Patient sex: M
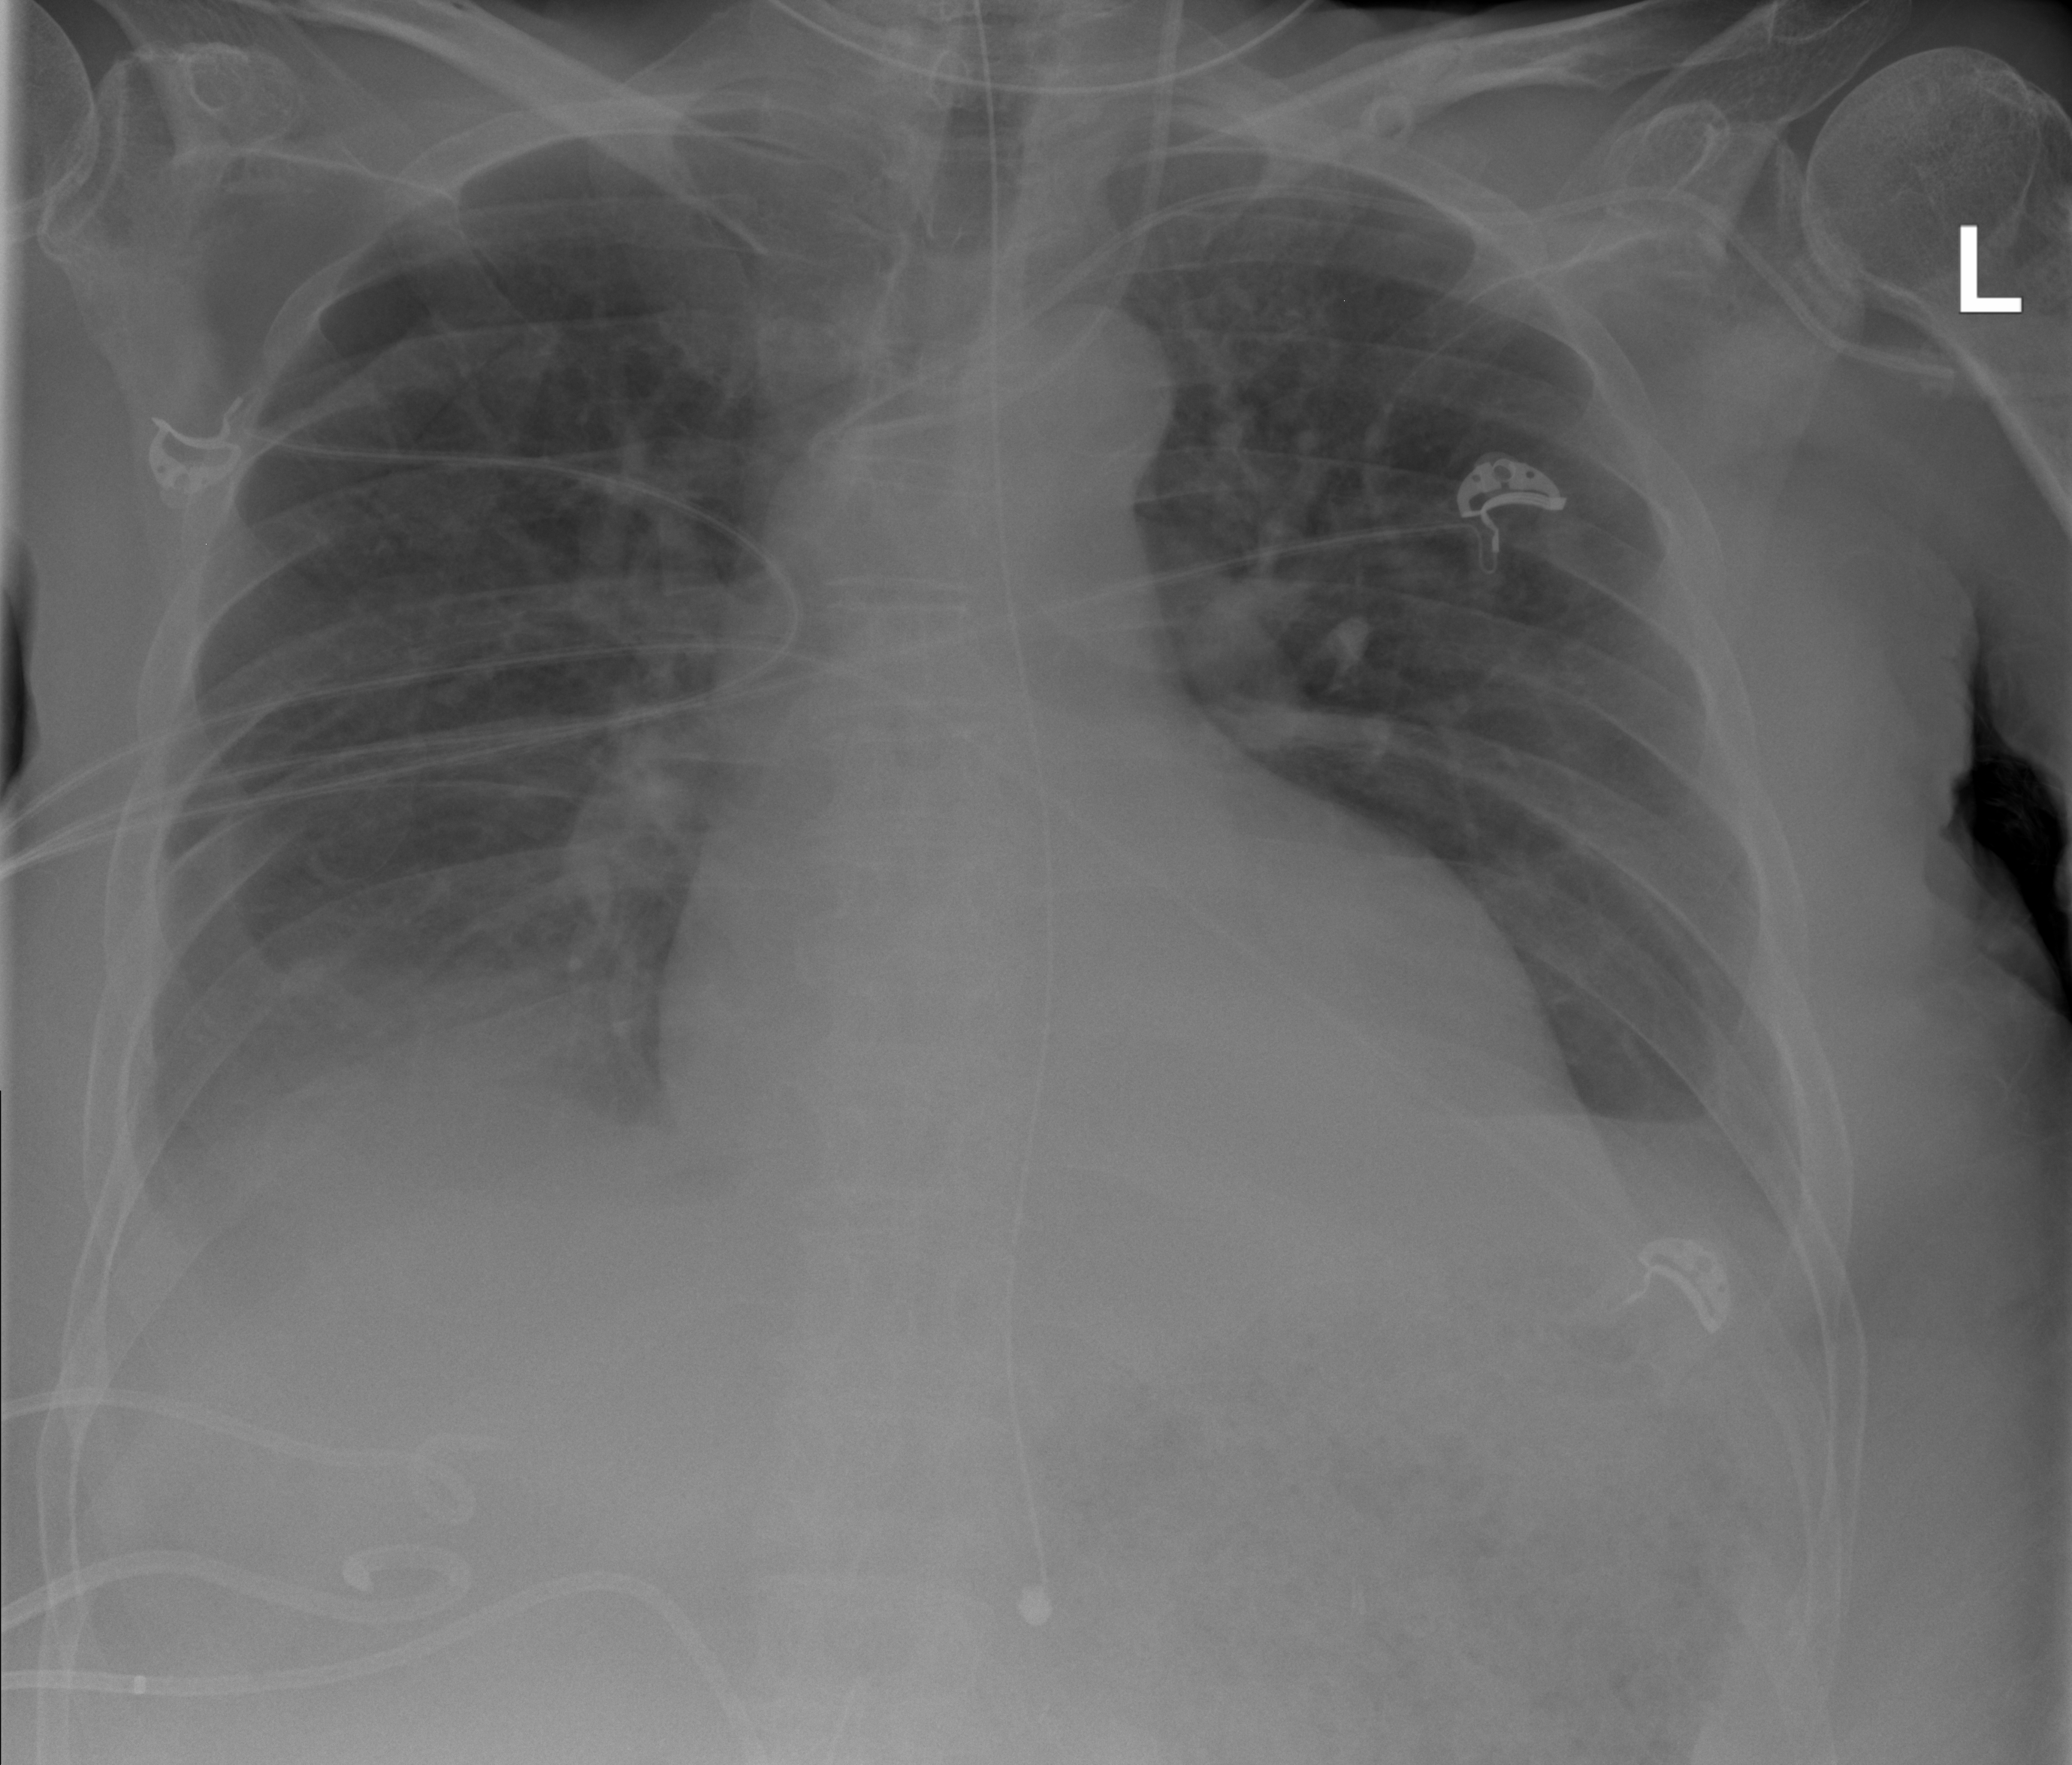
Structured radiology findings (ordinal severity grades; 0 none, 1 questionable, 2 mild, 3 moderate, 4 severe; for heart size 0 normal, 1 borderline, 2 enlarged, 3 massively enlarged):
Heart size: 2
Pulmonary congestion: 0
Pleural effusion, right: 2
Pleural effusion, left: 2
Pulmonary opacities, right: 0
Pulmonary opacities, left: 0
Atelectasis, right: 2
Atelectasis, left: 2